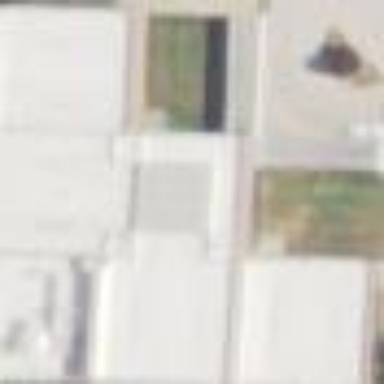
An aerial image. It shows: Building.